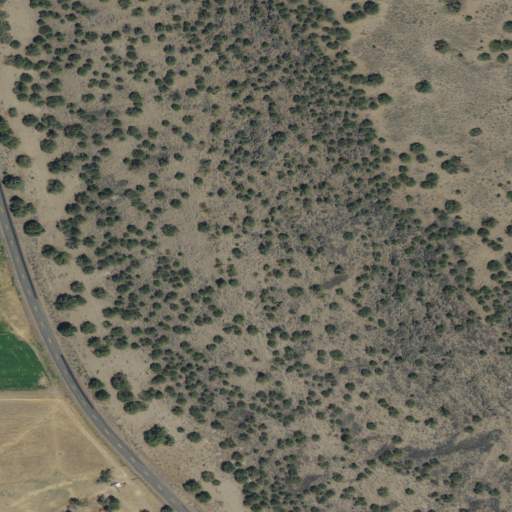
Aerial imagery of cliff(s) in California named Cedar Point containing evergreen forest, shrub, open development, low intensity development, pasture, cultivated crops, grassland, and medium intensity development